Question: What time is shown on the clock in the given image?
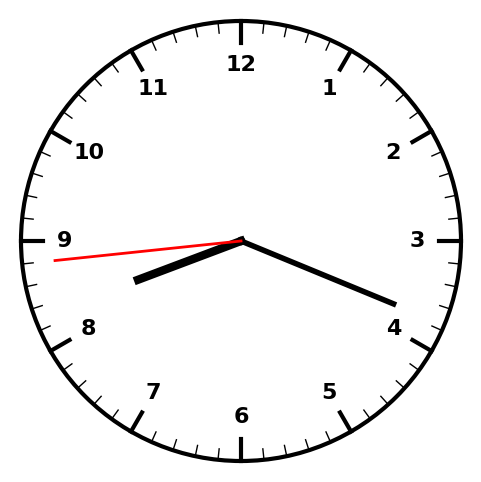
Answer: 08:18:44